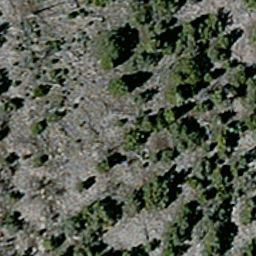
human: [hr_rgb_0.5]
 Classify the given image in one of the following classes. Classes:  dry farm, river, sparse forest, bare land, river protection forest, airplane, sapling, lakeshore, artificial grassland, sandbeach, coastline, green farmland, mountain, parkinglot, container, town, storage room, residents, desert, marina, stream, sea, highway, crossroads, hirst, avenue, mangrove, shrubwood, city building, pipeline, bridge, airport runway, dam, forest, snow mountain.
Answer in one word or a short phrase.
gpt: sparse forest